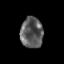
Tissue: skin
Cell type: Epithelial cells
Senescence score: 0.8767
Nuclear area (px): 684
Mean DAPI intensity: 91.692